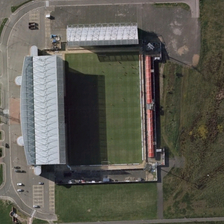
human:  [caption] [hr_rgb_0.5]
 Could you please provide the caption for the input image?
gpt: many green plants and a parking lot are around a stadium .

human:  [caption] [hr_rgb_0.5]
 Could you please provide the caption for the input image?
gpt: many green plants and a parking lot are around a stadium .

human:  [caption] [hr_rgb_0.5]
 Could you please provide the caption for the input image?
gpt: the shape of the stadium is rectangle .

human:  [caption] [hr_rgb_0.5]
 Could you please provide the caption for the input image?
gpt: the shape of the stadium is rectangle .

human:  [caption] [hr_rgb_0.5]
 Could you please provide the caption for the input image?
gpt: many green plants and a parking lot are around a stadium .